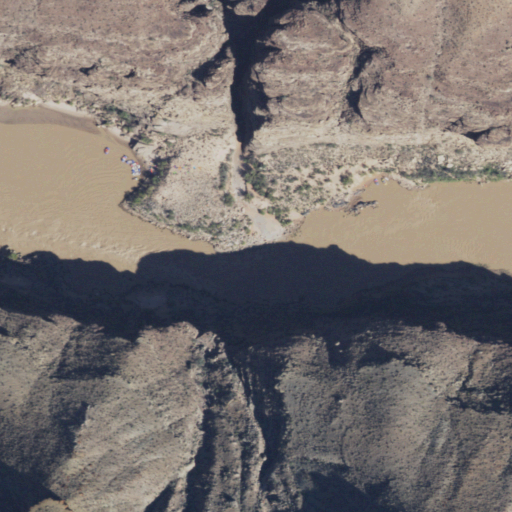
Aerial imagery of valley in Arizona named Blacktail Canyon containing shrub, open water, and barren land